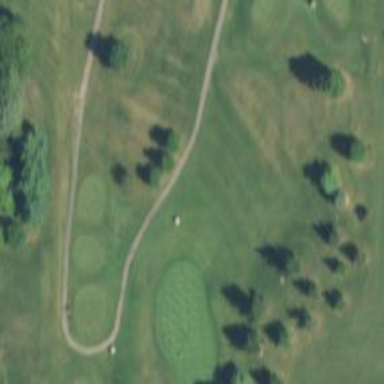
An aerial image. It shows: View of golf hole.